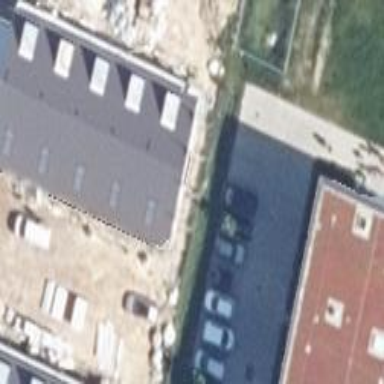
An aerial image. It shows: Terrace building.